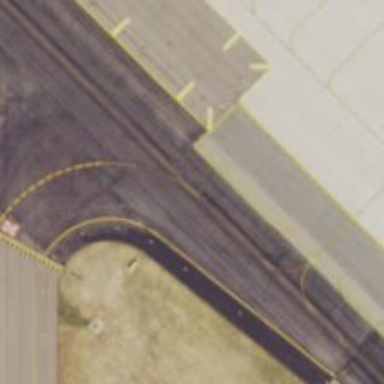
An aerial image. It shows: View of taxiway at the airport.